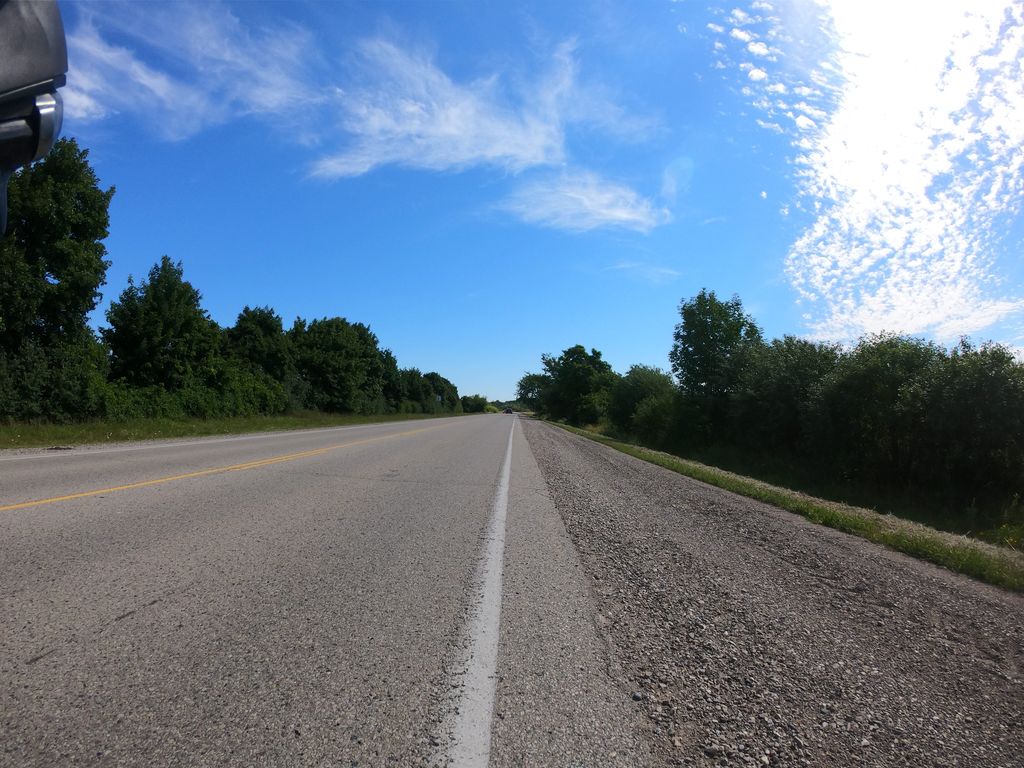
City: kitchener-waterloo